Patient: sex M, age 62
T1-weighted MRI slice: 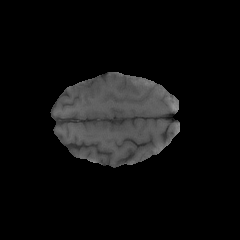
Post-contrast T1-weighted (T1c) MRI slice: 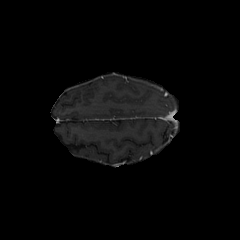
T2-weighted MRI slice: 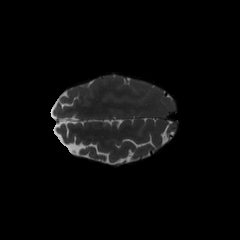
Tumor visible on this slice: no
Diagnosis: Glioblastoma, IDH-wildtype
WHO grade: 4